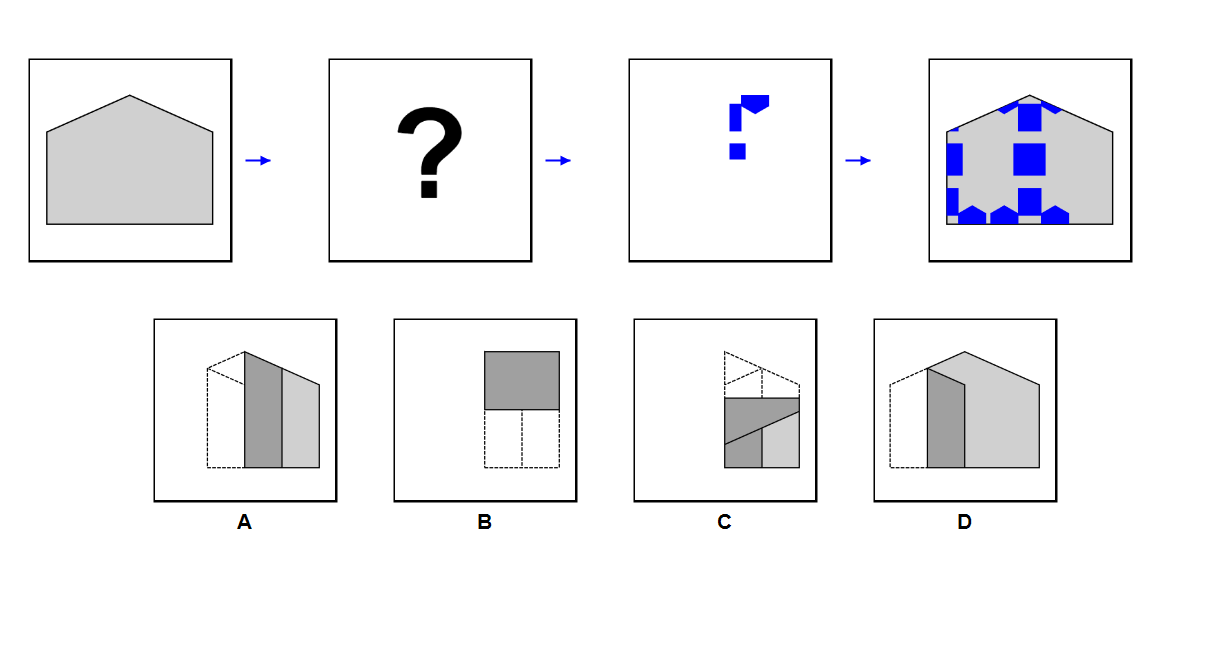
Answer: C